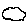
Label: cloud